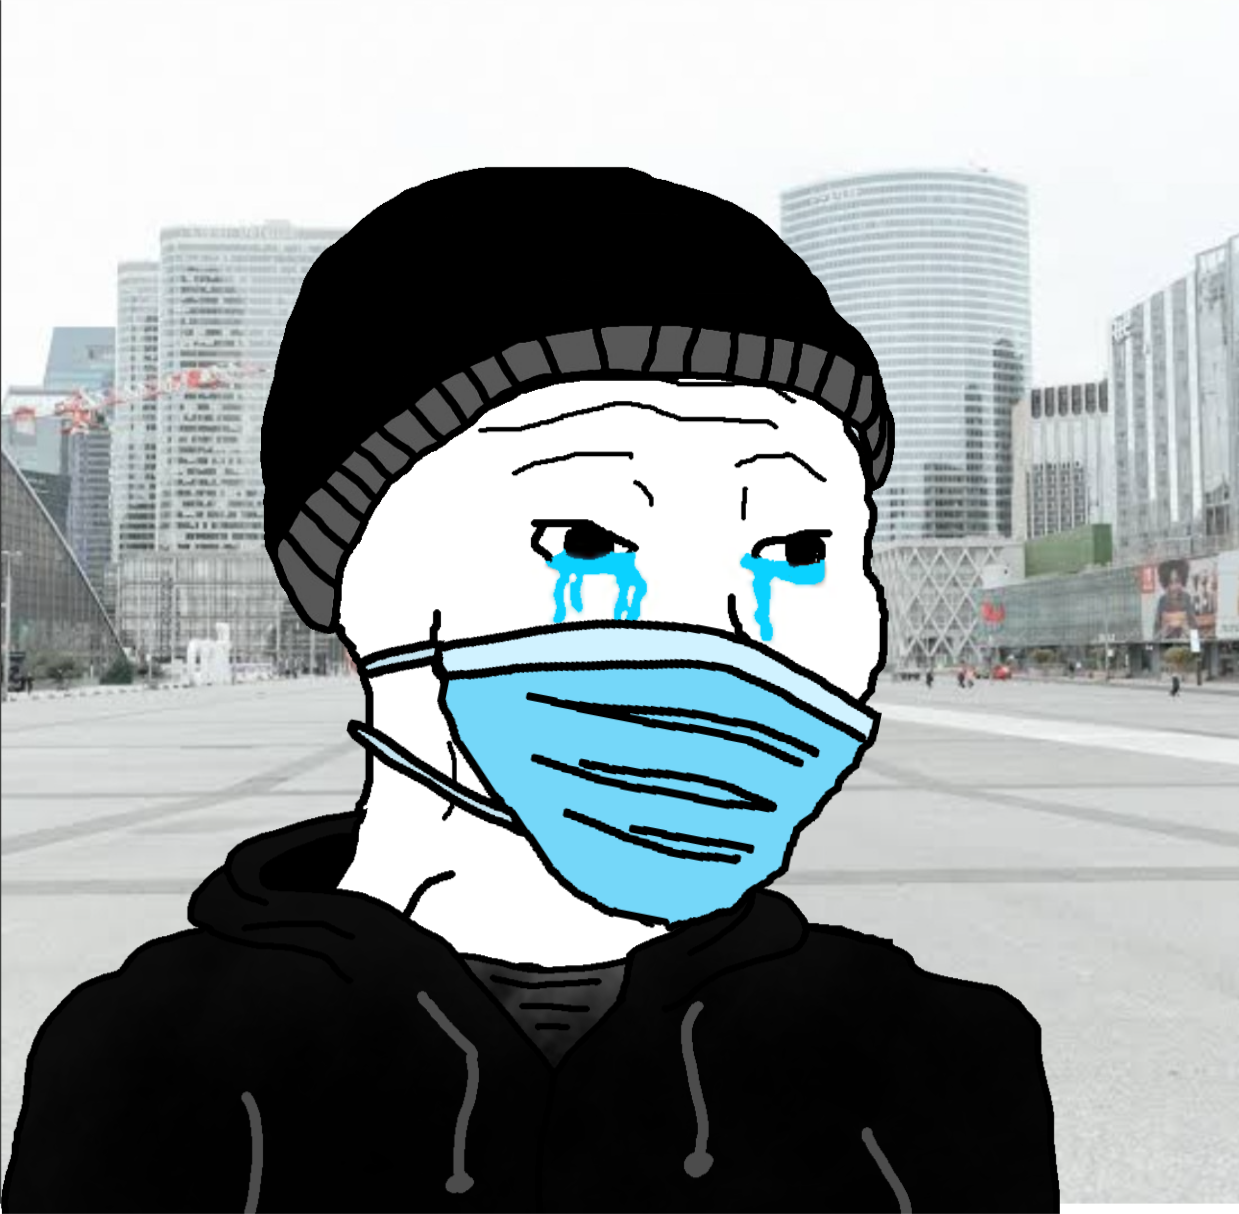
Label: 5_Doomer